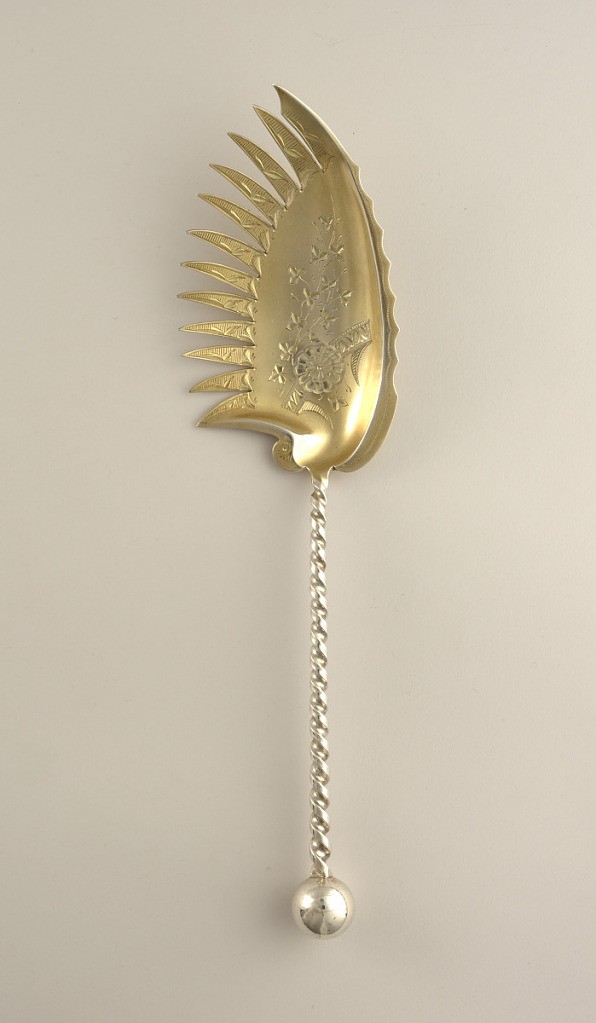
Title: Macaroni Server with Gold Plated Bowl
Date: ca. 1865
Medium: gold plated, silver
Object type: server
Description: Wide shallow gold plated bowl with one feather-like serated fork edge and one scalloped edge. On each prong, engraved horizontal lines interrupted in the center and at the root by leaf decoration. Center of bowl decrorated with engraved scrolling vines with leaf, surrounding a central rosette, with ribbon extending on either side. Engraved hatch line border on scalloped edge. On base of serated edge, engraved hatch line spiral. Reverse side surface plain and devoid of decoration. Silver handle in form of twisted stem with terminating with large ball finial.